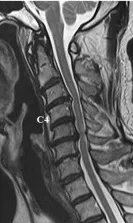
Imaging findings of the cervical spine of the patient before surgery (A-C). (C) Midsagittal T2-weighted magnetic resonance (MR) image revealing that the spinal cord was severely compressed anteriorly at C3-C4 and C5-C6. Left shoulder. Showing marked muscle atrophy in his left deltoid (red arrowhead) compared with that in his right deltoid (white arrowhead).
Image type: radiology (mri)